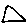
Label: triangle